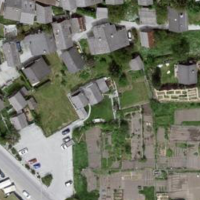
EUNIS habitat code: 55
Species observed at this site:
Phoenicurus ochruros
Garrulus glandarius
Odontites luteus